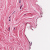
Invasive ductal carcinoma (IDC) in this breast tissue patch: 0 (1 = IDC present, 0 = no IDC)